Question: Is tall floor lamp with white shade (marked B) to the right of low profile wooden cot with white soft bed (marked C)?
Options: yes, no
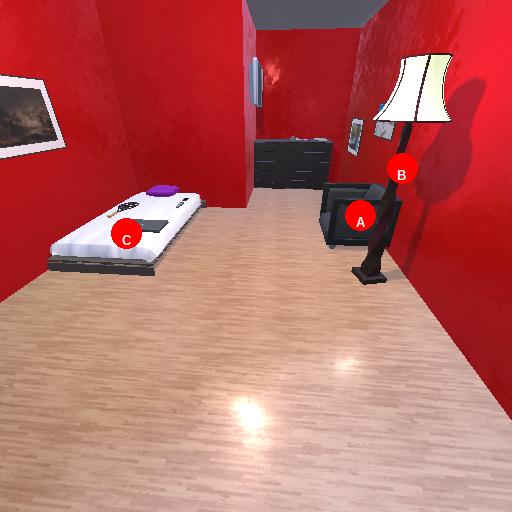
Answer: yes